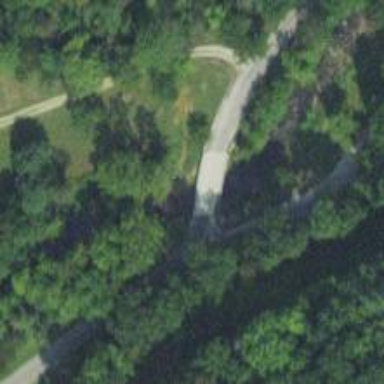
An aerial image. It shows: Unclassified road on bridge.